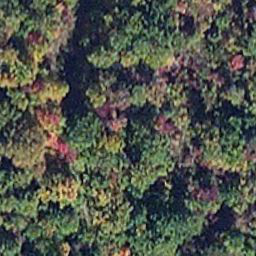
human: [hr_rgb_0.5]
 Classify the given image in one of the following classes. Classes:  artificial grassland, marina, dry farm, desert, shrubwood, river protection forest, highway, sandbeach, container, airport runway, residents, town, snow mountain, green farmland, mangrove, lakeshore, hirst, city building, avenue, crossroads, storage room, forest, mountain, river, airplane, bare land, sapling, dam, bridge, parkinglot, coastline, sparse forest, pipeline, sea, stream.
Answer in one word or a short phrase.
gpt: mangrove